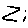
Label: zigzag